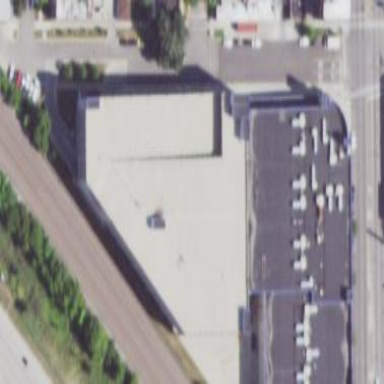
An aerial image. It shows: Multi-storey parking building.